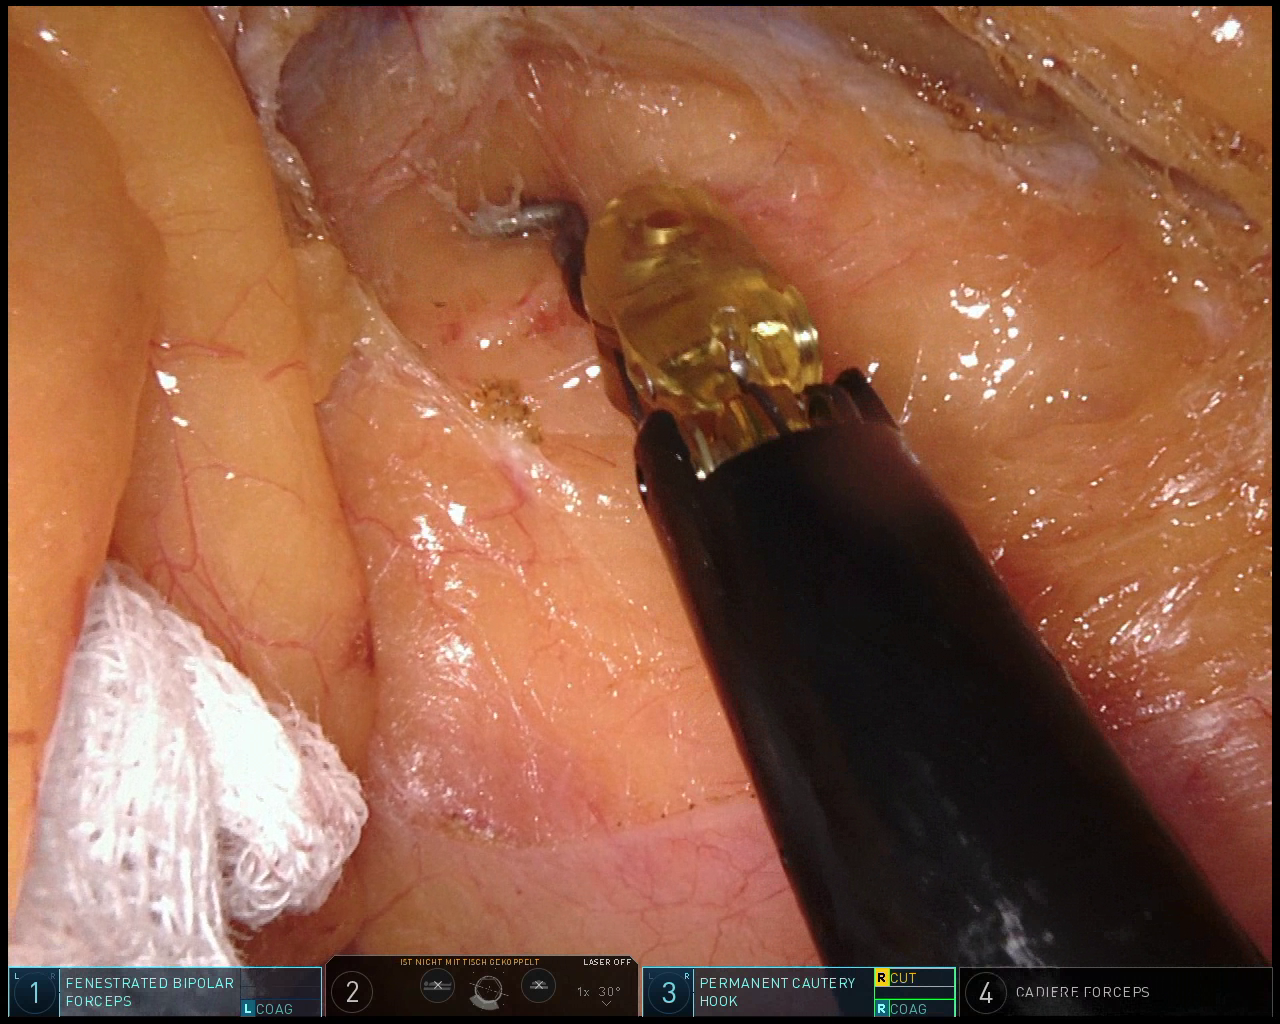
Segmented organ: intestinal_veins
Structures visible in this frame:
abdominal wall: no
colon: no
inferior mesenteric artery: no
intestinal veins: yes
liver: no
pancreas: no
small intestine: no
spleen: no
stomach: no
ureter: no
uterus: no
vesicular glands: no